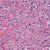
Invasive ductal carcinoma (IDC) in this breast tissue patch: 1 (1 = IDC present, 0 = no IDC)